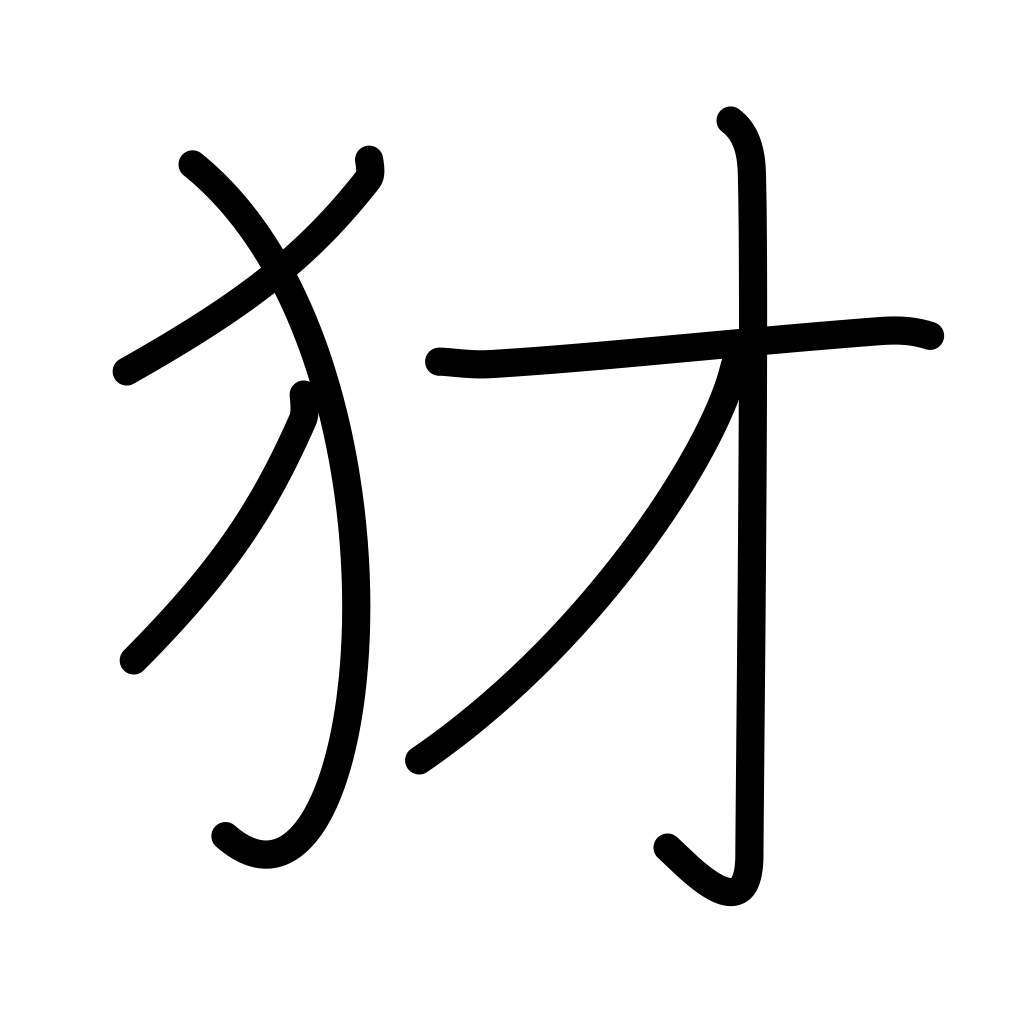
Meaning: wolf, cruel, wicked, mean